Field crop: maize
Growth stage: 1
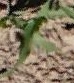
Species: maize